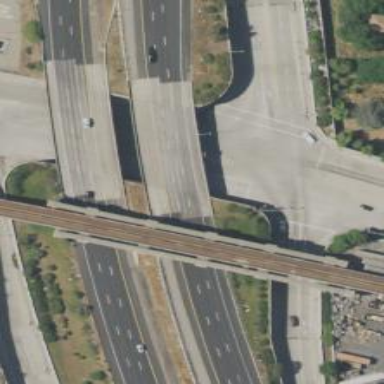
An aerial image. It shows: Bridge over motorway.